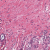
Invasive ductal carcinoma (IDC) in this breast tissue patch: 1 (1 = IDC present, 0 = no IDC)